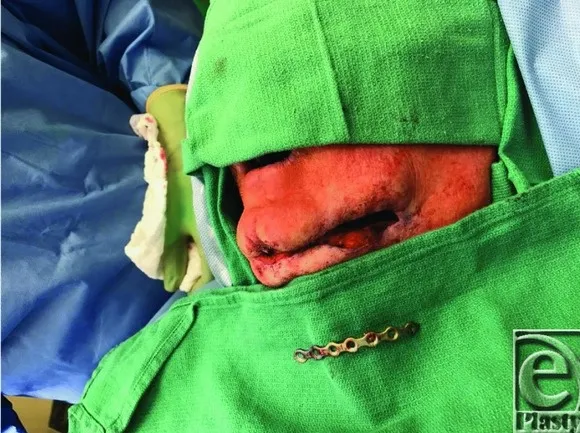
Intraoperative: Plate removed.
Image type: medical_photograph (other_medical_photograph)